Question: Using SWT on Mac. I create a Unified ToolBar. On this toolbar there is a Scale widget, and a Label widget. The label displays the current value of the scale, updated by a SelectionListener on the Scale

On program launch, the thumb of the scale widget will not move. The label shows the value is changing exactly as expected, the Scale widget is correctly tracking cursor movement, and reporting the changed value. The thumb does not move.
Closing the Unified toolbar and re-opening it (using the small button top right) makes the thumb fully operational. The thumb tracks the cursor.
Simple, compilable, runnable test code replicating problem is here:
'''
import org.eclipse.swt.SWT;
import org.eclipse.swt.events.SelectionAdapter;
import org.eclipse.swt.events.SelectionEvent;
import org.eclipse.swt.layout.FormLayout;
import org.eclipse.swt.widgets.*;
public class scaleTest
{
private static Shell shell;
private static Display display;
private ToolBar UnifiedToolBar;
private Scale scale;
private scaleTest()
{
UnifiedToolBar = shell.getToolBar();
ToolItem containScale = new ToolItem( UnifiedToolBar, SWT.SEPARATOR );
containScale.setWidth( 200 );
scale = new Scale( UnifiedToolBar, SWT.HORIZONTAL );
scale.setMaximum( 72 );
scale.setSelection( 2 );
scale.setMinimum( 6 );
scale.setIncrement( 4 );
scale.setPageIncrement( 4 );
scale.setSize( 180, 24 );
containScale.setControl( scale );
ToolItem containLabel = new ToolItem( UnifiedToolBar, SWT.SEPARATOR );
containLabel.setWidth( 20 );
final Label label = new Label( UnifiedToolBar, SWT.NONE );
label.setText( "32" );
containLabel.setControl( label );
scale.addSelectionListener( new SelectionAdapter()
{
@Override
public void widgetSelected( SelectionEvent selectionEvent )
{
label.setText( String.valueOf( scale.getSelection() ) );
}
} ); // end addSelectionListener
} // end of constructor
public static void main( String[] args )
{
display = Display.getDefault();
shell = new Shell( display );
shell.setText( "scaleTest App" );
shell.setSize( 400, 200 );
shell.setLocation( (display.getClientArea().width / 2) - 200
,(display.getClientArea().height / 2) - 100 );
shell.setLayout( new FormLayout() );
scaleTest testExample = new scaleTest();
shell.open();
while( !shell.isDisposed() )
{
if( !display.readAndDispatch() )
display.sleep();
}
display.dispose();
}
} // end scaleTest class
'''
I have tried layout(), layout(true, true), redraw(), paint(), pack(), on the shell, the toolbar, and the Scale widget in as many combinations as seemed reasonable. A normal human being would consider it an unreasonably large number of combinations.
Question 1: How to get the thumb working normally on start-up?
Follow up question, of much lesser importance:
Question 2: The Scale widget appears to ignore both pageIncrement and increment settings. Why?
Any assistance would be very much appreciated.
Update: Late night playing around. Moving the Scale widget to the shell - and no other change to the test code included above, widget works as desired - thumb works right off the bat. It would see the Scale and the unified toolbar don't like each other too much on first sight.
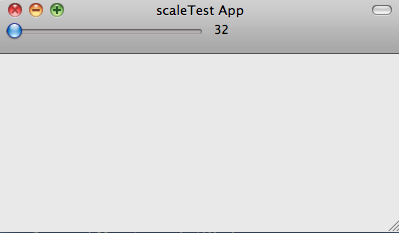
Answer: :
You can achieve the "snapping" to the step values by adding a 'Listener' to 'SWT.Selection'. In the code below it will snap to all multiples of '5':
'''
scale.addListener(SWT.Selection, new Listener() {
public void handleEvent(Event event) {
// get the current selection and "round" it to the next 5er step
int scaleValue = scale.getSelection();
scaleValue = (int)(Math.round(scaleValue / 5.0) * 5);
// update the label
label.setText("" + (scaleValue));
label.pack();
// update the scale selection
scale.setSelection(scaleValue);
}
});
'''
I can't really help you with Question 1 though...